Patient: sex M, age 74
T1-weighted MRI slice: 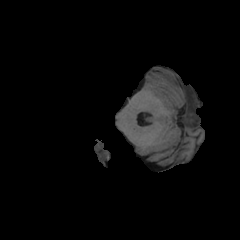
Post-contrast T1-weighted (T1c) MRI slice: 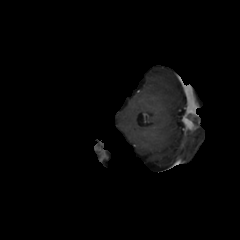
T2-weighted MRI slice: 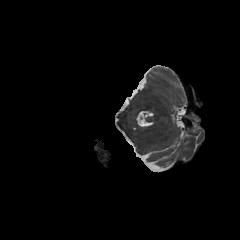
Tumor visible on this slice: no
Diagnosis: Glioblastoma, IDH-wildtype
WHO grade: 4